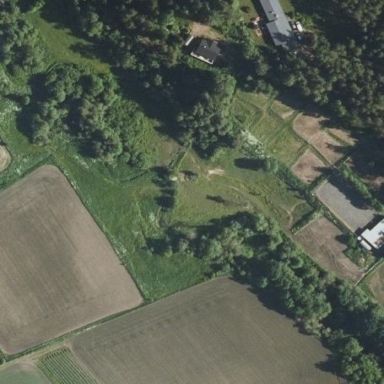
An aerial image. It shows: Area covered with grass.